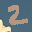
Label: 2